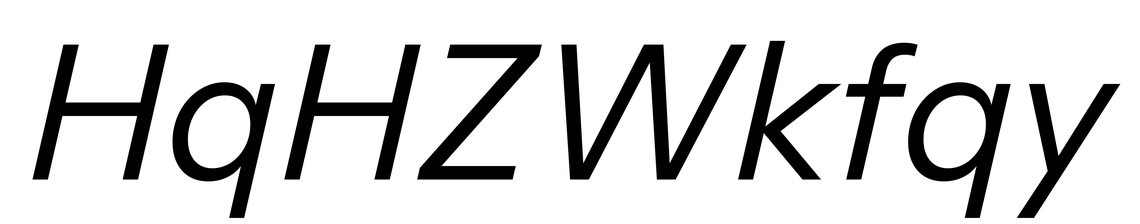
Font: InstrumentSans-Italic_Italic